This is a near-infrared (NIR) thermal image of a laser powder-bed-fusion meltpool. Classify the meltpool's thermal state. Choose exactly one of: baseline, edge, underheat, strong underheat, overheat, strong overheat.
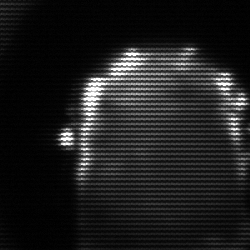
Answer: baseline